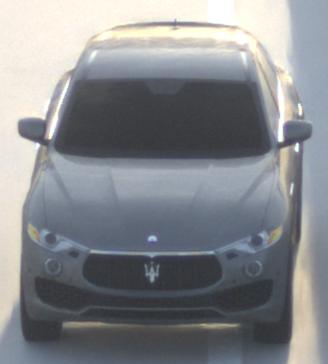
Make: Maserati
Model: Levante GT Hybrid
Detailed model: Levante
Model produced from: 2021/07
Model produced until: 2022/10
Doors: 4
Color: gray
Road condition: dry road
Daytime: sunrise or sunset
Contrast: low contrast